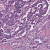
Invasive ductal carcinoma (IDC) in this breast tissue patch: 1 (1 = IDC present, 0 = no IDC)